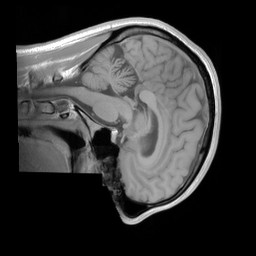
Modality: T1w
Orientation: sagittal
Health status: ill
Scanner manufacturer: siemens
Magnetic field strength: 3 T
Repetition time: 0.44 s
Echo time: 0.00266 s